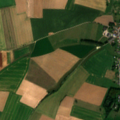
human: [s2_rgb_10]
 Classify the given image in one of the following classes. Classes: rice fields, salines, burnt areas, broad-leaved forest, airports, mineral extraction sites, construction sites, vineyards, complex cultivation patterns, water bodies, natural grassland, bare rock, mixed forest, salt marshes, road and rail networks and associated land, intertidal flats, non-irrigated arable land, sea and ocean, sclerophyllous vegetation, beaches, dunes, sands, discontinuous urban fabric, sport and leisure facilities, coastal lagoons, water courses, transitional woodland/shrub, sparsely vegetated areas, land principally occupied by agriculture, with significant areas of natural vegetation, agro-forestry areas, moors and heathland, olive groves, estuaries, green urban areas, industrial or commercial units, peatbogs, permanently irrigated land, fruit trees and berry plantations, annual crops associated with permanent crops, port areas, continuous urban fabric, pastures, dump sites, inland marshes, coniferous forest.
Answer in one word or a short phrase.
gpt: discontinuous urban fabric, non-irrigated arable land, pastures, land principally occupied by agriculture, with significant areas of natural vegetation